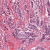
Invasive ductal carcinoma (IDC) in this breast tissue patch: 1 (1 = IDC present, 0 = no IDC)